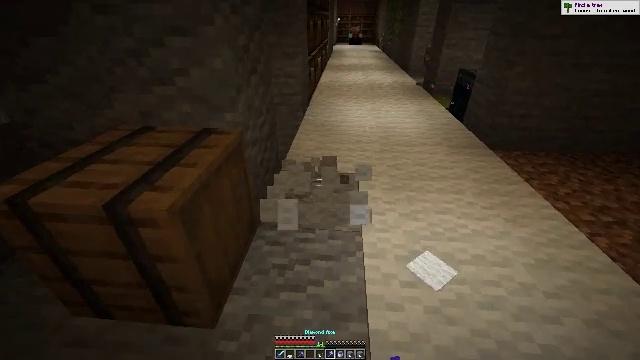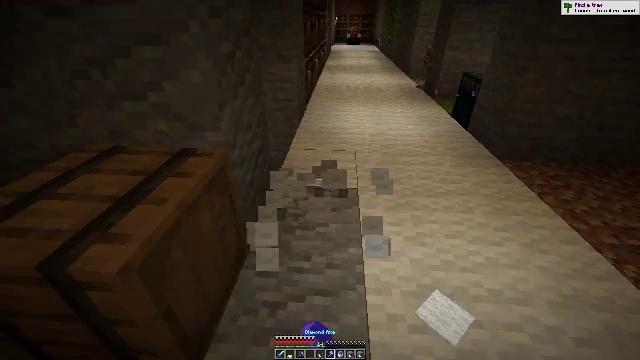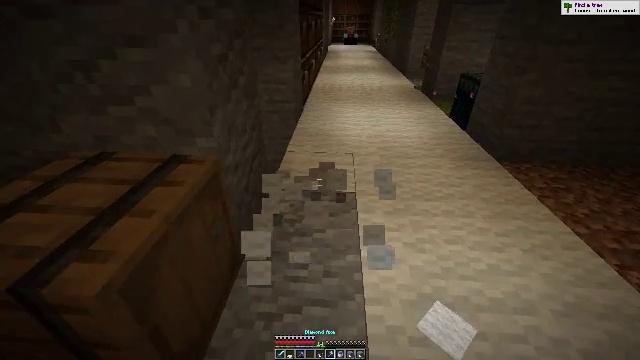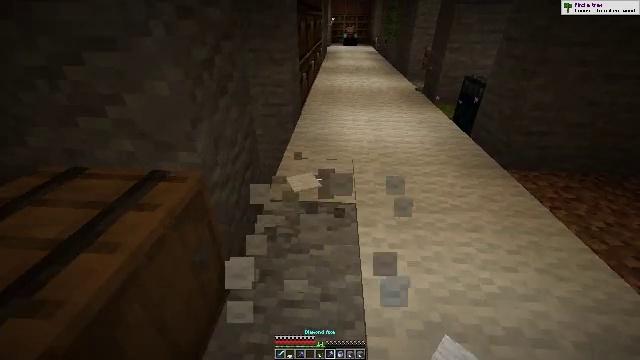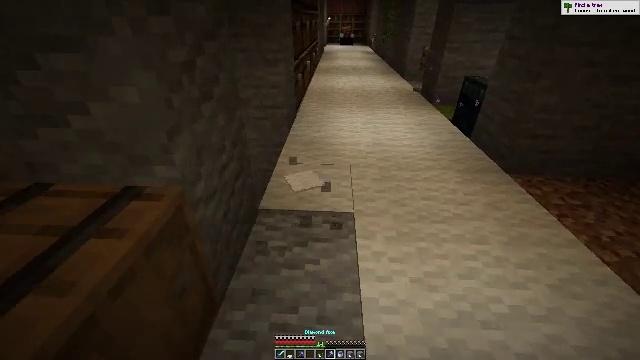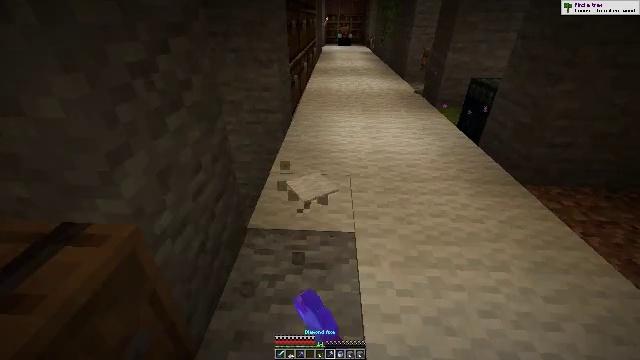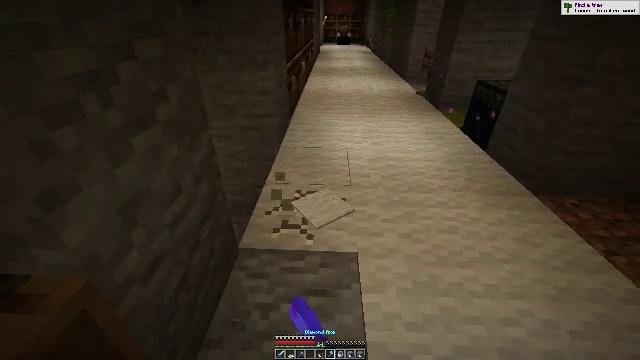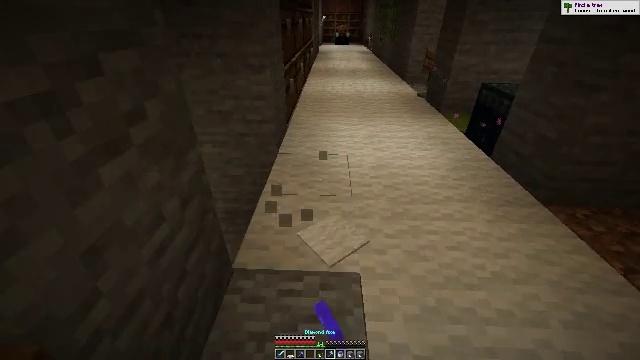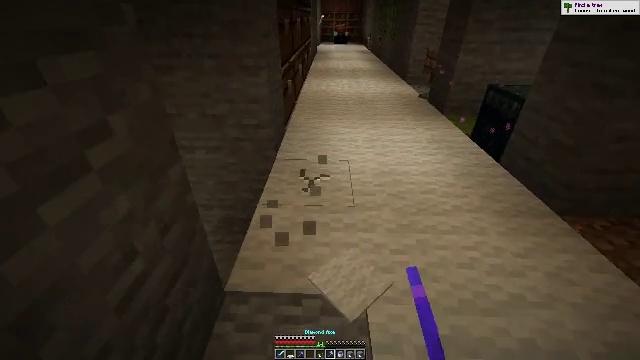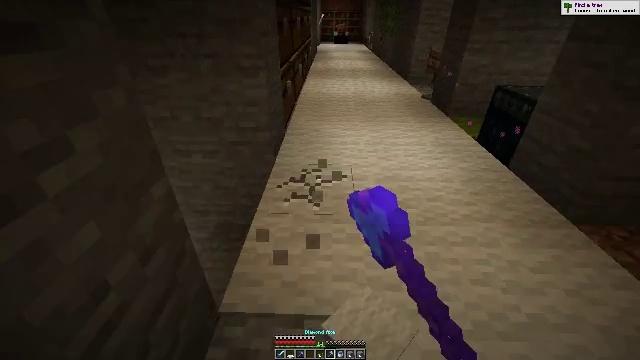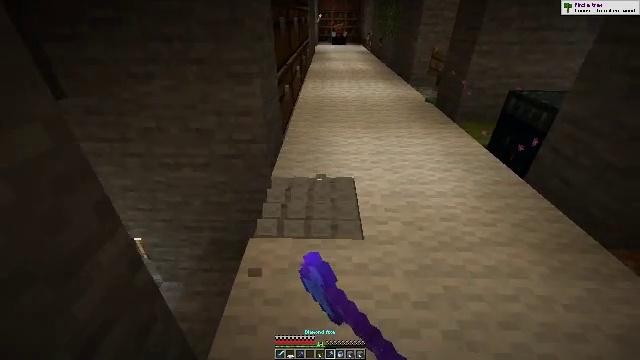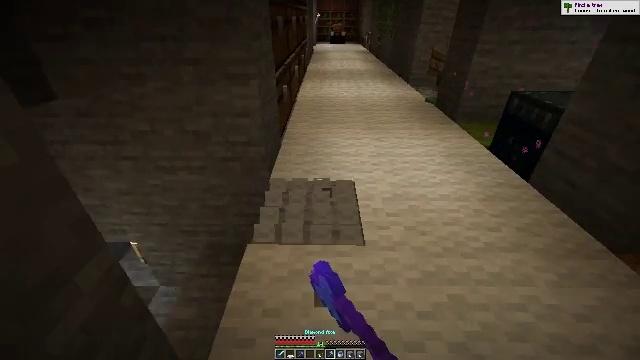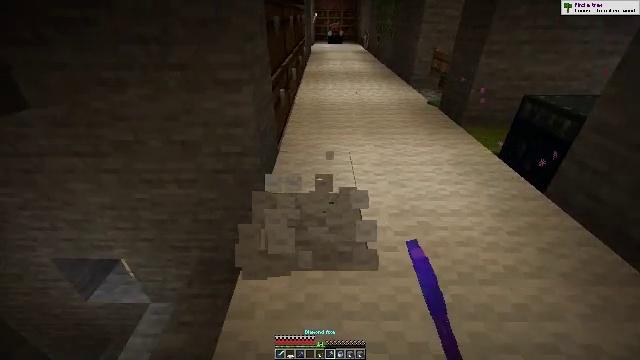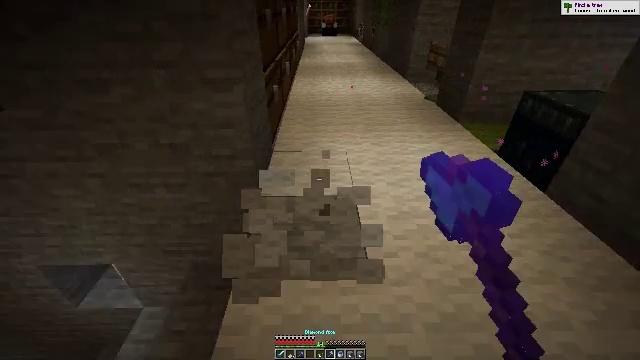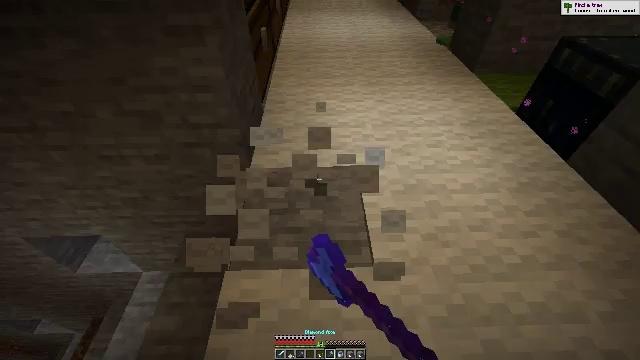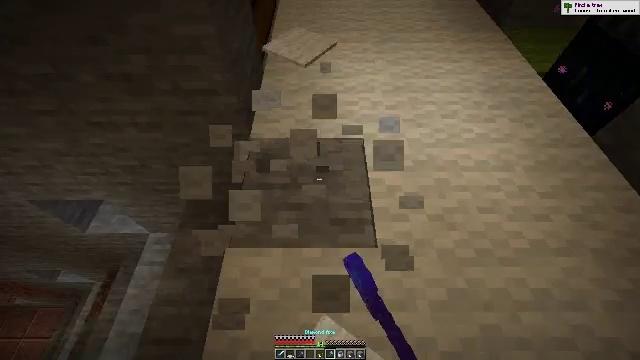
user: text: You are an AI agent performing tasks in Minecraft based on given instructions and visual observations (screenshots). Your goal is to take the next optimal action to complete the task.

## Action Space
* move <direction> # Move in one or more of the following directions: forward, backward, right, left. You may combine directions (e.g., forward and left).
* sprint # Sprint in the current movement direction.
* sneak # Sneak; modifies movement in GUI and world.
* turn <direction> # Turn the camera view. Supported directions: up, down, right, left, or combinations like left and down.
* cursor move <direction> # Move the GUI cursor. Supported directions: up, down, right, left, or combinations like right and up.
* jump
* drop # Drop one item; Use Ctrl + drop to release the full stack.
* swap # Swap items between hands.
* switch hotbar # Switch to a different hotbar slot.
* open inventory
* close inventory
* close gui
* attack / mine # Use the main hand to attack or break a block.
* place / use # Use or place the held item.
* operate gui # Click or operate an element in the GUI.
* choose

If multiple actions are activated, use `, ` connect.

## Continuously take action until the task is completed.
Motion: motion action
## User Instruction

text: Remove the white carpet from the floor.
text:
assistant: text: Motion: move forward, attack / mine
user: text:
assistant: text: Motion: move forward, attack / mine
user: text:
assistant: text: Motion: move forward, attack / mine
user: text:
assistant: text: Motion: move forward, attack / mine
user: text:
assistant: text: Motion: move forward, attack / mine
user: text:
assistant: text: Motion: move forward, attack / mine
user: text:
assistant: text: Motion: move forward, attack / mine
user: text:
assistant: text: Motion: move forward, attack / mine
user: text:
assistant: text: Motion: move forward, attack / mine
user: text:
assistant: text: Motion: move forward, attack / mine
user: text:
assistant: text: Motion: move forward, attack / mine
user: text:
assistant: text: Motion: move forward, attack / mine
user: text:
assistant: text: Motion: move forward, turn right and down, attack / mine
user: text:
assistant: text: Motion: move forward, turn down, attack / mine
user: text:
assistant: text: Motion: turn left and down, attack / mine
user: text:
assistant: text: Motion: turn left and down, attack / mine
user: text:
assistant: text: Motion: turn down, attack / mine
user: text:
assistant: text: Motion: move back, attack / mine
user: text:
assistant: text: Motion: move back, attack / mine
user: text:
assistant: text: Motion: move back, attack / mine
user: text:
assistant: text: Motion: attack / mine
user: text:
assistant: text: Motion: attack / mine
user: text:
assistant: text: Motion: turn up, attack / mine
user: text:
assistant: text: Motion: attack / mine